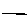
Label: line